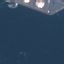
Land use / land cover: SeaLake